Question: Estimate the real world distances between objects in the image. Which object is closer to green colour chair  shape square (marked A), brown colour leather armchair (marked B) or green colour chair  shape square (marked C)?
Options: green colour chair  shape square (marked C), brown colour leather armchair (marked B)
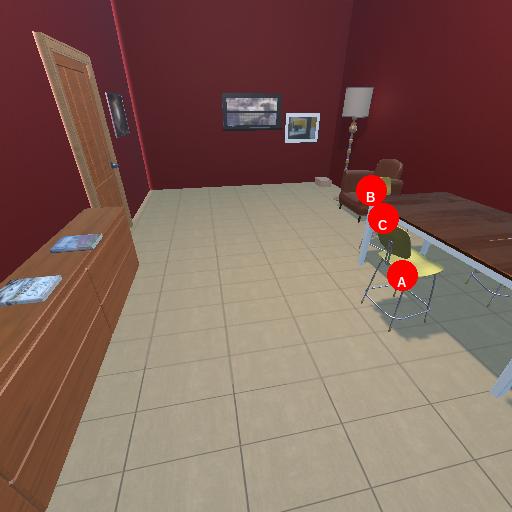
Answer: green colour chair  shape square (marked C)